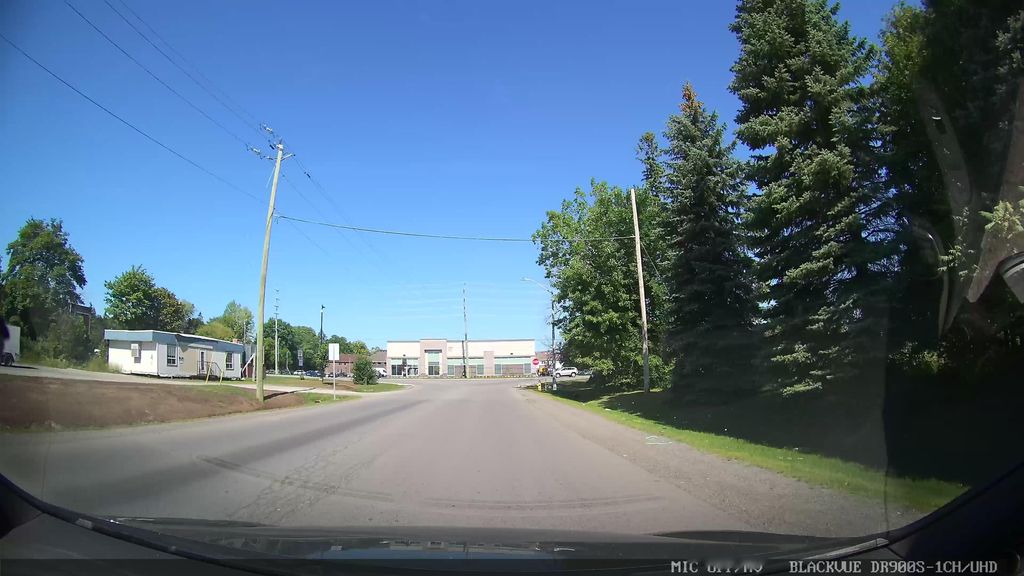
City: ottawa-gatineau